Question: I want to make an iPhone app that shows many greeting cards, I like to show theme like this method:

Which class should I use?
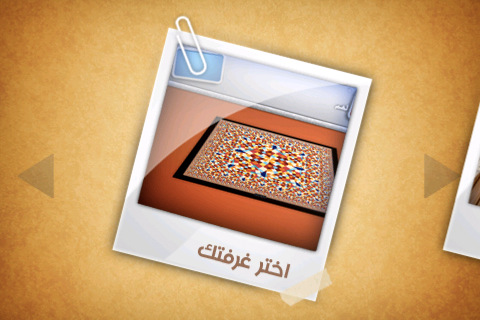
Answer: I would suggest you to use <URL>